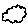
Label: cloud